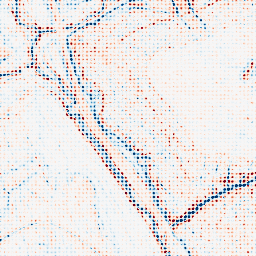
Category: edge_preserving
Decomposition family: bilateral
Decomposition parameters: d: 9
sigma_color: 50
sigma_space: 25
Upsampling method: sinc_hamming
Upsampling parameters: scale: 8
kernel_size: 4
Upsampling scale: 8